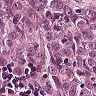
Metastatic tissue present: yes